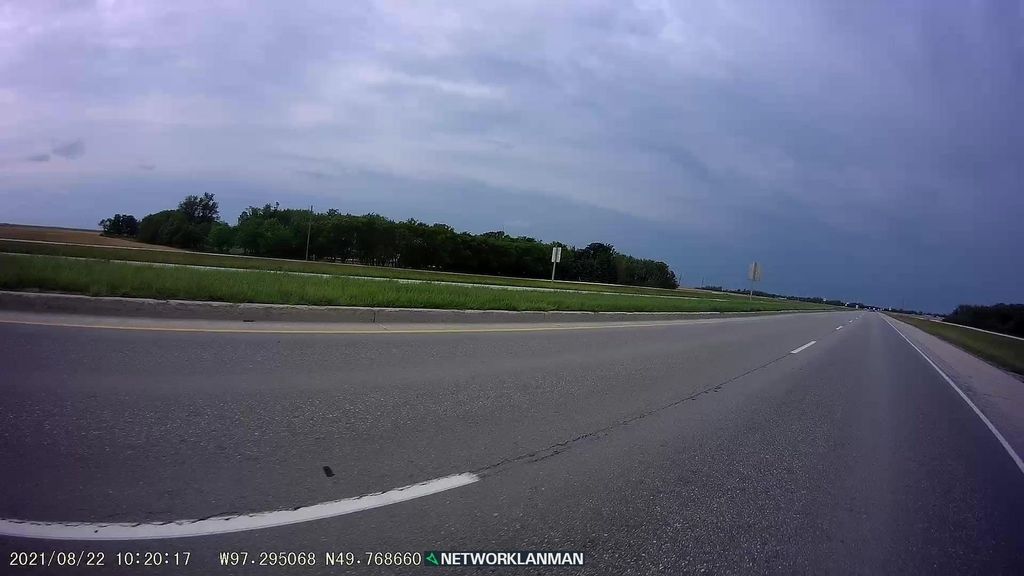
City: winnipeg